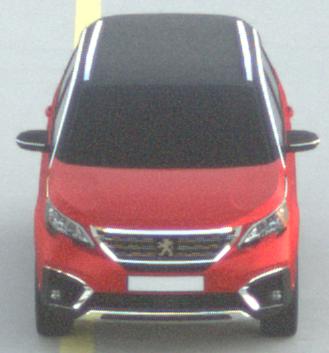
Make: Peugeot
Model: 5008 1.2 PureTech 130 Active
Detailed model: 5008 (II) (03/17 - 09/20)
Model produced from: 2017/03
Model produced until: 2018/07
Doors: 5
Color: red
Road condition: dry road
Daytime: sunrise or sunset
Contrast: low contrast